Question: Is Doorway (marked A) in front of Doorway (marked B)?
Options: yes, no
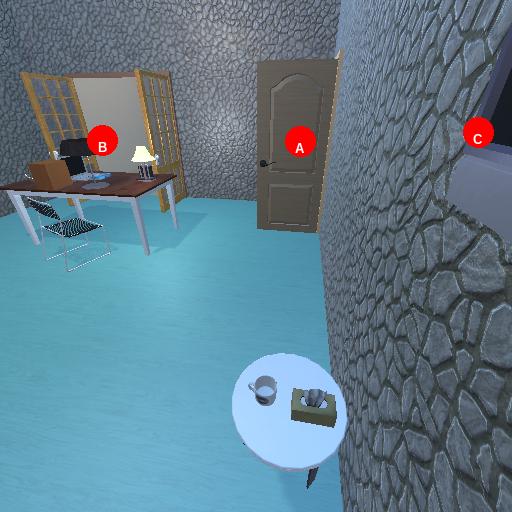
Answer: yes